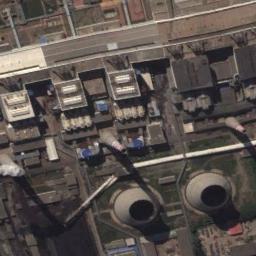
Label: thermal_power_station